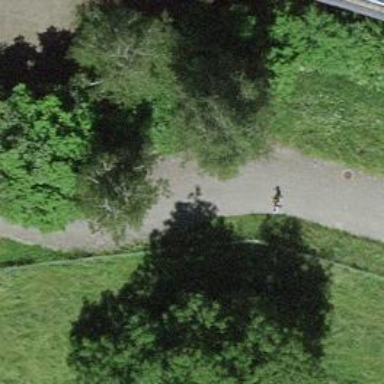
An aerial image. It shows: Road with steps.